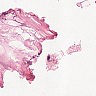
Metastatic tissue present: no